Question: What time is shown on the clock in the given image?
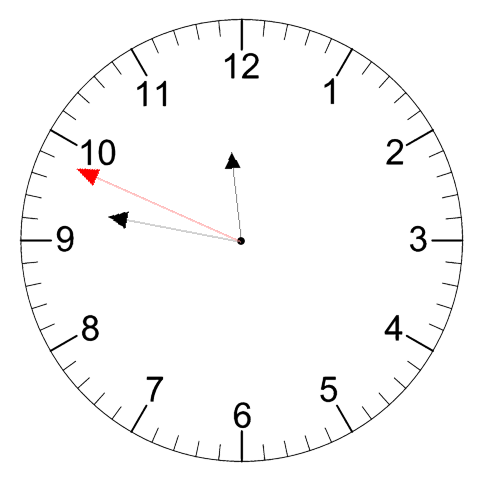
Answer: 11:46:49